二年级 · 画法几何学
下面右边的图形分别是谁看到的？将名字填在对应的括号里。（12 分）

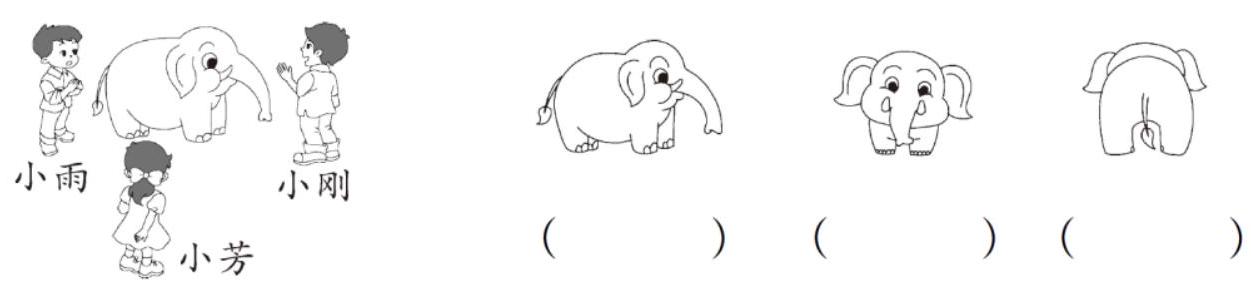
答案: 芳 小刚 小雨